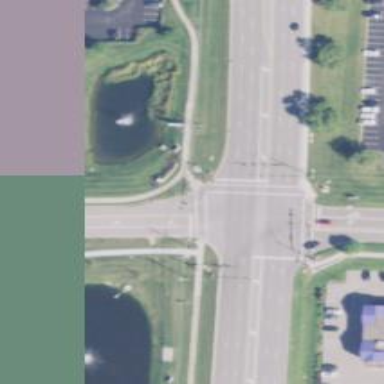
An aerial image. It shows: Marked crossing on the road.